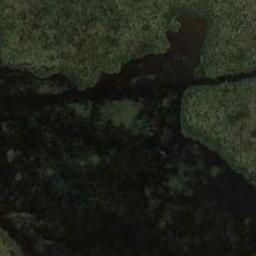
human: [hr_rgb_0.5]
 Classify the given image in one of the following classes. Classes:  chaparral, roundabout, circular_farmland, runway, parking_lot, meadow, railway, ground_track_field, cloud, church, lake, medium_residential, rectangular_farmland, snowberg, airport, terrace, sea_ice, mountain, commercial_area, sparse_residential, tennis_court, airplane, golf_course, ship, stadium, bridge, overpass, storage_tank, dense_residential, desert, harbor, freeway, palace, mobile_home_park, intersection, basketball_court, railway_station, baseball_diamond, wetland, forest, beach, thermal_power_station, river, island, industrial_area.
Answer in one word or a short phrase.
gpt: wetland